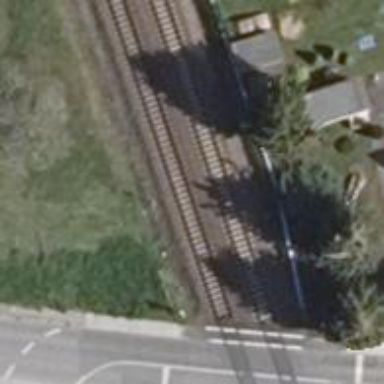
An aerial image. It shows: Railway signal.